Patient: sex M, age 54
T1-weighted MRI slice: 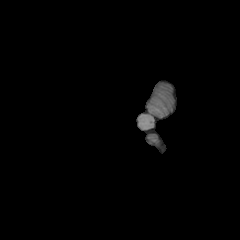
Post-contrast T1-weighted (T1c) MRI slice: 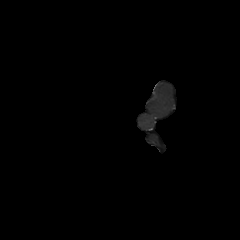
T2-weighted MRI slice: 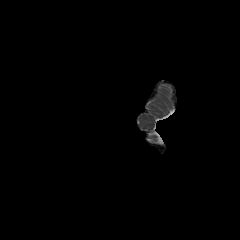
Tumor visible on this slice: no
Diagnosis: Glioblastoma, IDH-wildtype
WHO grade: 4